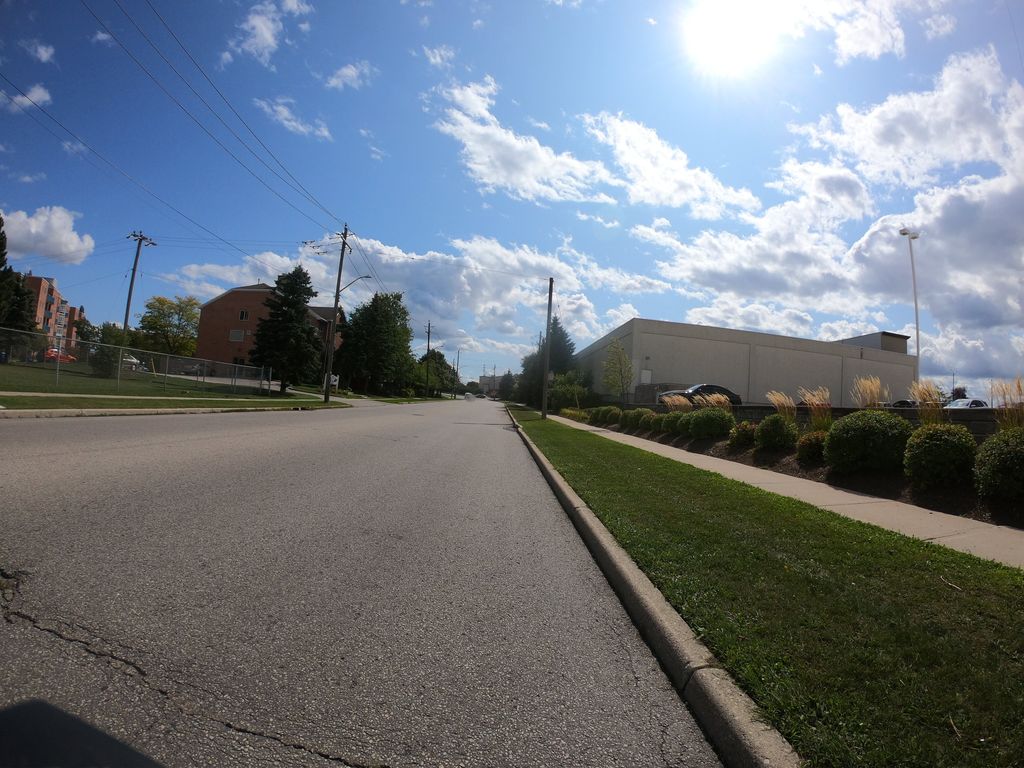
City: kitchener-waterloo